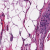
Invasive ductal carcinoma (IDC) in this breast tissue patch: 0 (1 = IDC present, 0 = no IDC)